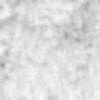
Label: no_change